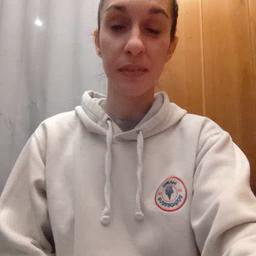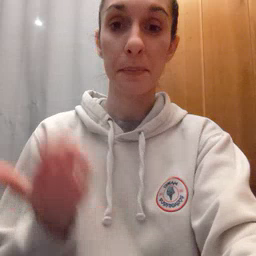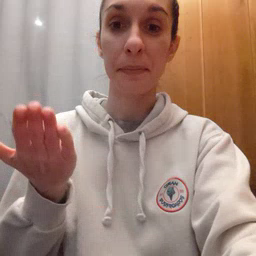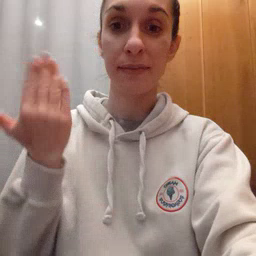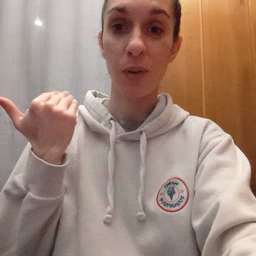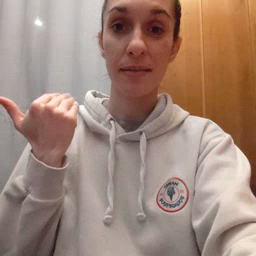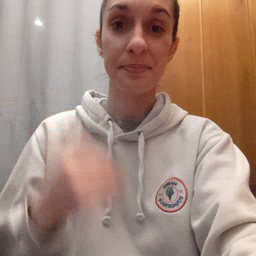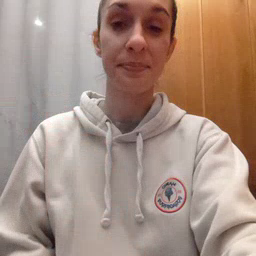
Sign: before